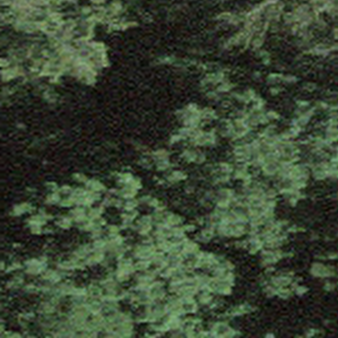
Label: other